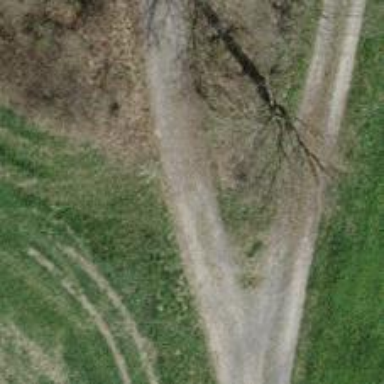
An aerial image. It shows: Gravel track with grade2 quality.